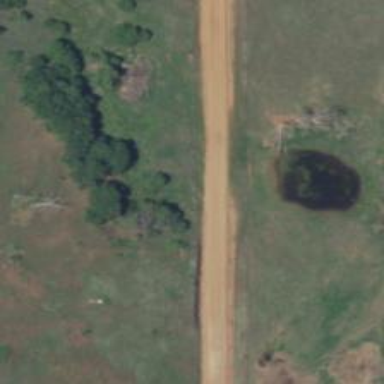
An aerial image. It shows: Unclassified road.